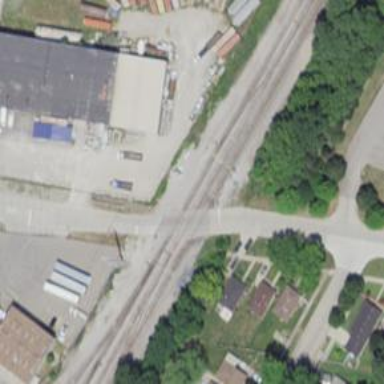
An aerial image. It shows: Level crossing along the railway.